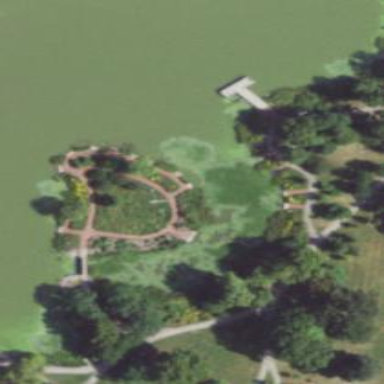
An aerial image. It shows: Public garden classified as leisure land.